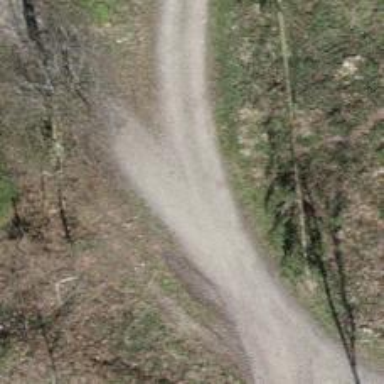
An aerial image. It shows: Compacted track with grade2 level.